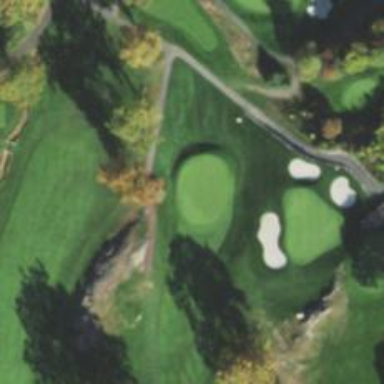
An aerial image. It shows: Path used for both walking and golf.